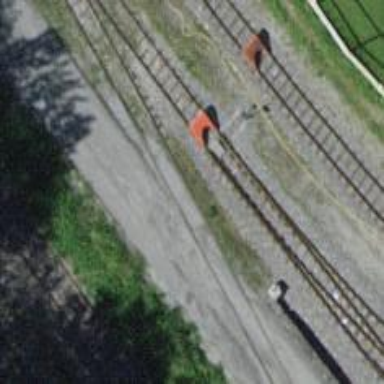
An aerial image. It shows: Railway switch.